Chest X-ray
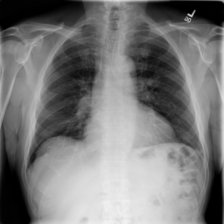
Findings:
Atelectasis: negative
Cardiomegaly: negative
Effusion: negative
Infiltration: negative
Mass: negative
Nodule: negative
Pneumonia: negative
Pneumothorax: negative
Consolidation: negative
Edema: negative
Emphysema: negative
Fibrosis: negative
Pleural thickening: negative
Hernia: negative